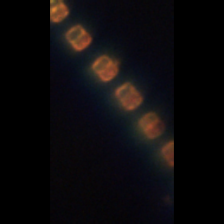
Taxon: Skeletonema
Group: Diatoms